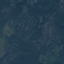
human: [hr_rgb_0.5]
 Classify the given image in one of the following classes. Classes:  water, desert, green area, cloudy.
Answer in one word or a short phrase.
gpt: green area